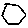
Label: hexagon